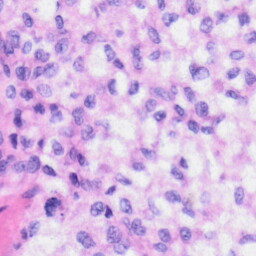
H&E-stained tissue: Liver